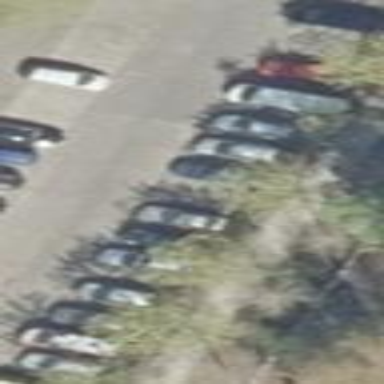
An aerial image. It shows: Street side parking area.